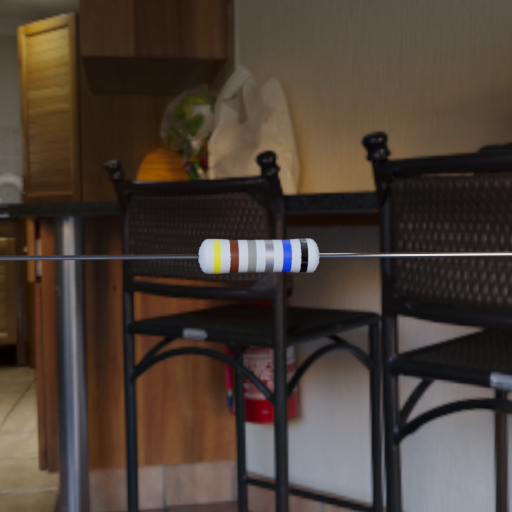
Resistor colour bands (in order): yellow, brown, gray, silver, blue, black